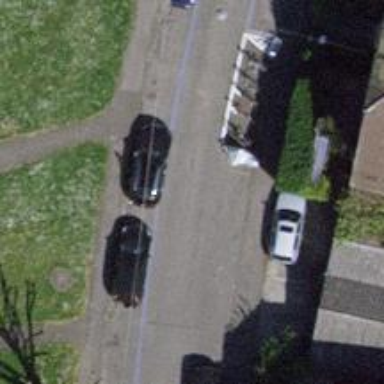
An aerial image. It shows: Asphalt road in living street.